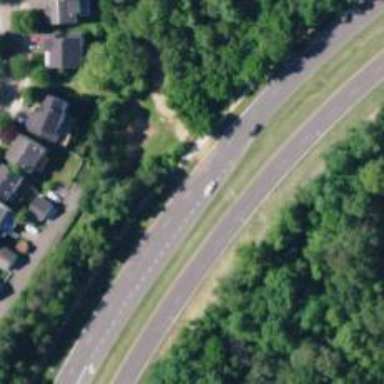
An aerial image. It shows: Primary highway with expressway characteristics.